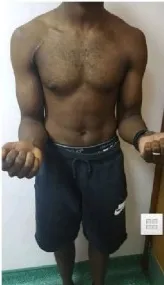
Taken 1-year post biceps tenodesis showing a well healed surgical scar as well as symmetrical muscle bulk.
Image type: medical_photograph (skin_photograph)